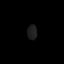
Tissue: prostate
Cell type: Fibroblasts
Senescence score: 0.7296
Nuclear area (px): 137
Mean DAPI intensity: 30.737